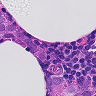
Metastatic tissue present: yes